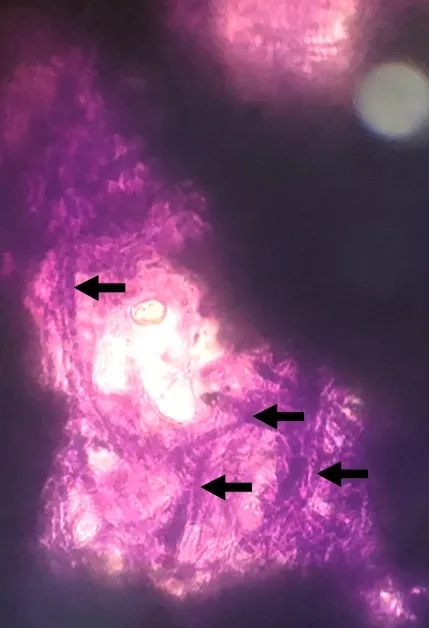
Giemsa stain of scrapings obtained from the corneal plaque showing an extensive amount of hyphal elements (black arrows).
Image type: pathology (giemsa)